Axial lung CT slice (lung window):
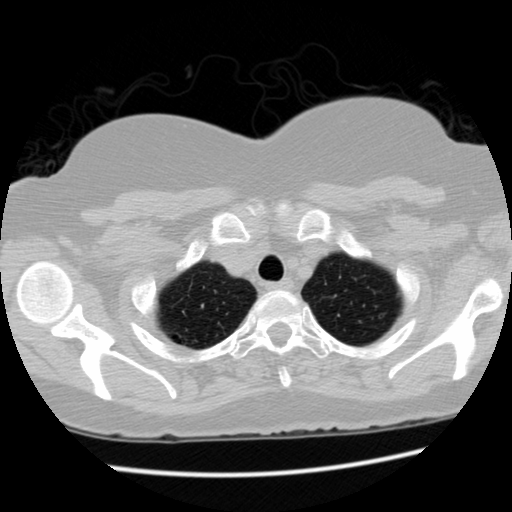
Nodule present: no